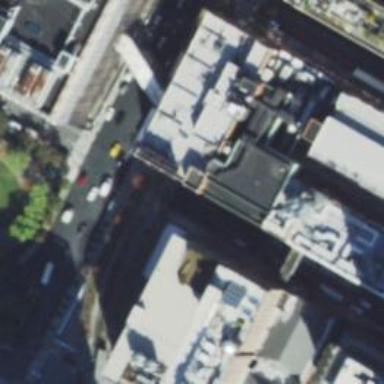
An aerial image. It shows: Building with flat roof.